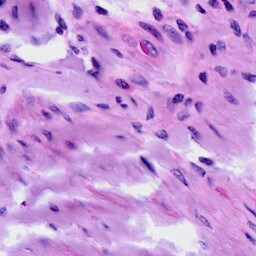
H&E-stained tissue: Cervix